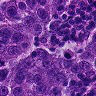
Metastatic tissue present: yes